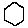
Label: hexagon